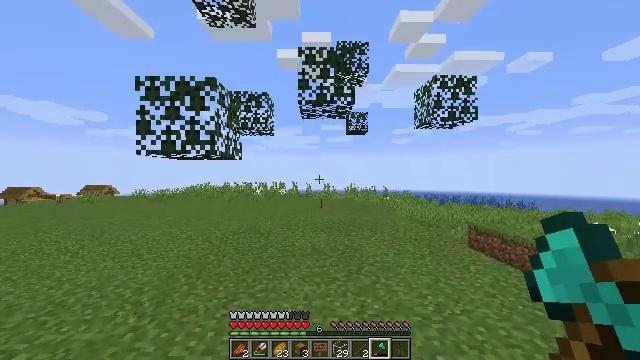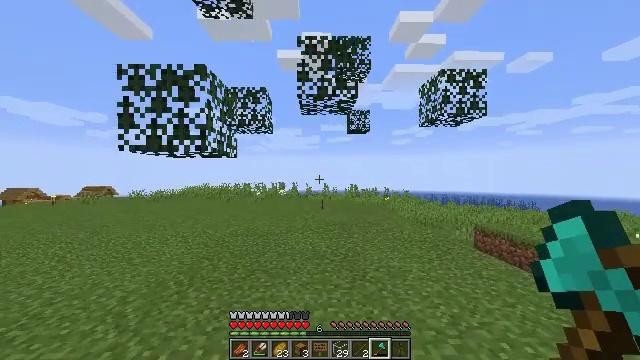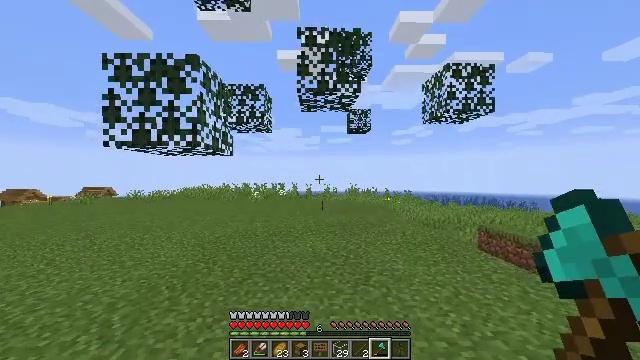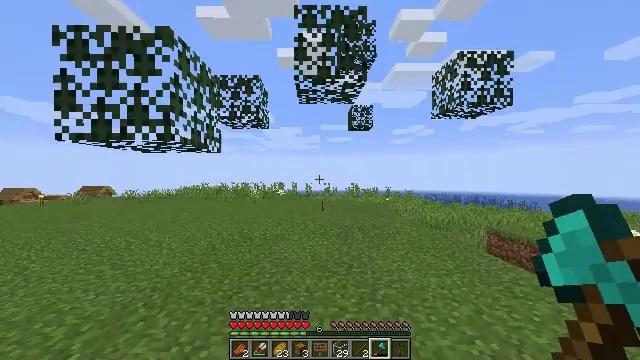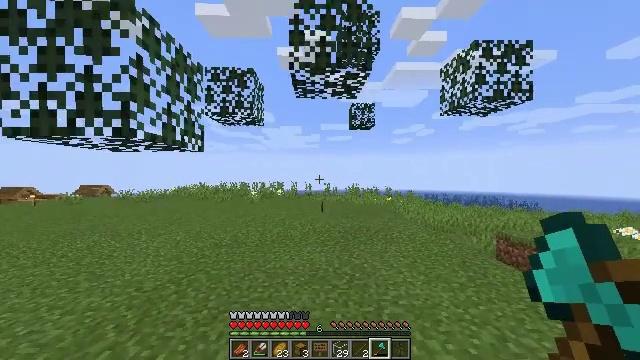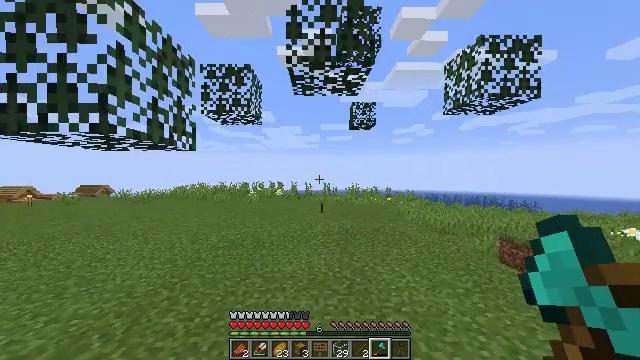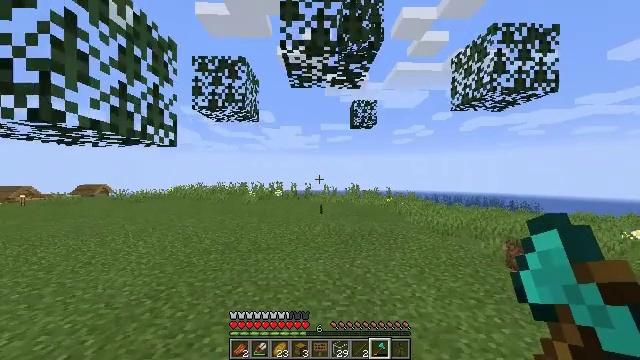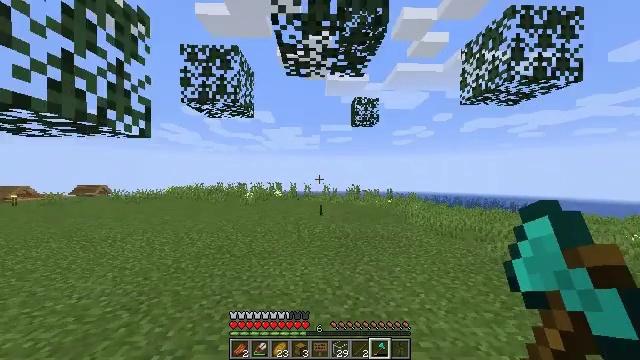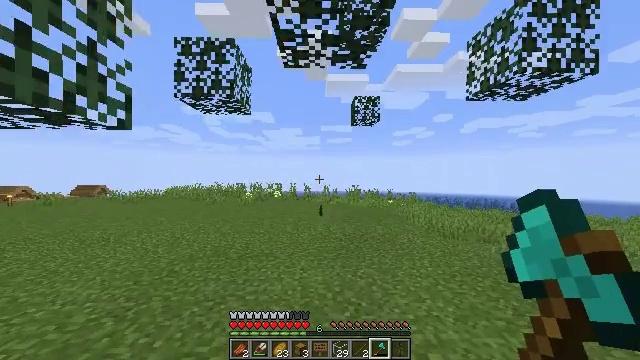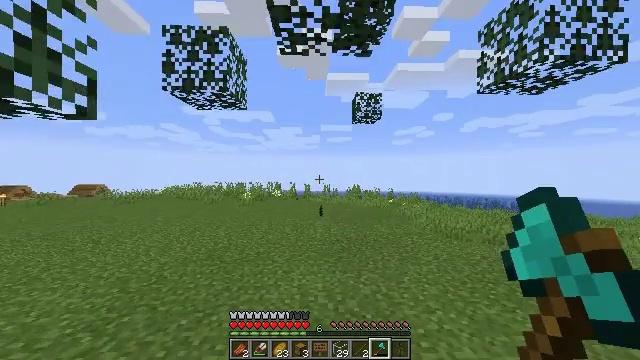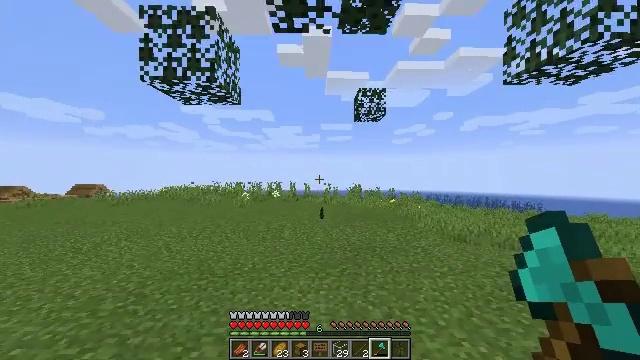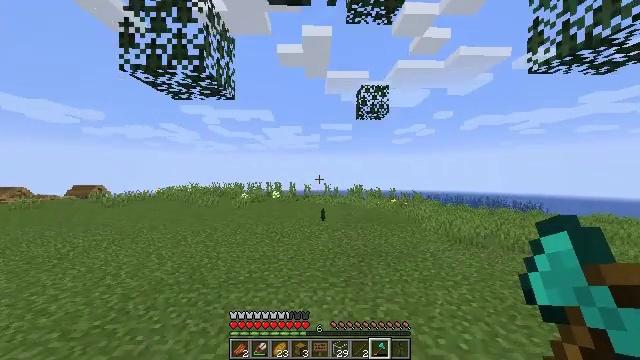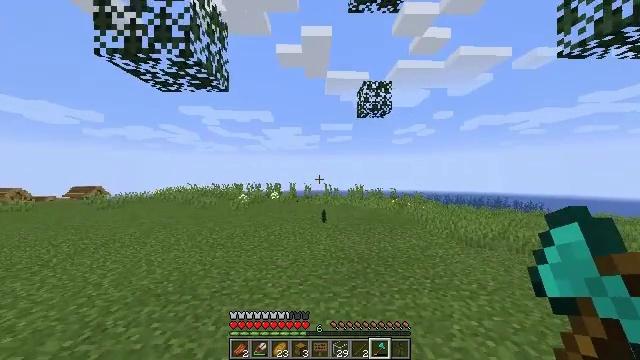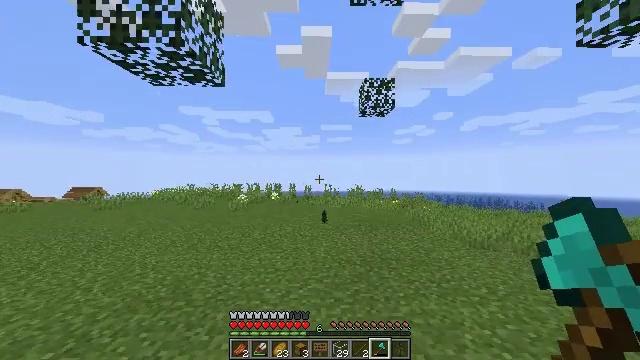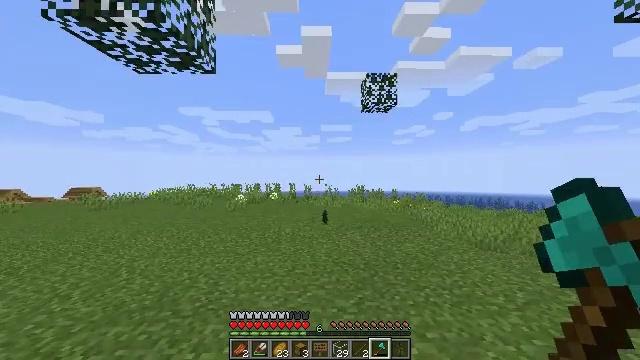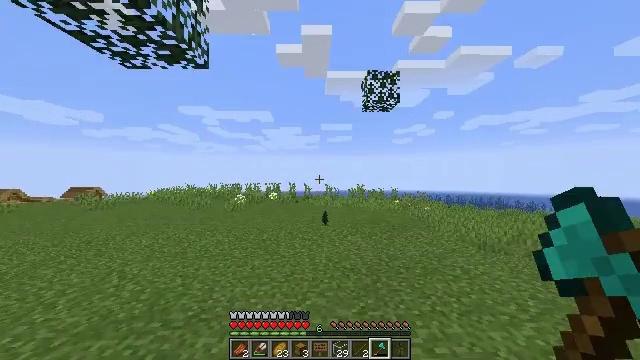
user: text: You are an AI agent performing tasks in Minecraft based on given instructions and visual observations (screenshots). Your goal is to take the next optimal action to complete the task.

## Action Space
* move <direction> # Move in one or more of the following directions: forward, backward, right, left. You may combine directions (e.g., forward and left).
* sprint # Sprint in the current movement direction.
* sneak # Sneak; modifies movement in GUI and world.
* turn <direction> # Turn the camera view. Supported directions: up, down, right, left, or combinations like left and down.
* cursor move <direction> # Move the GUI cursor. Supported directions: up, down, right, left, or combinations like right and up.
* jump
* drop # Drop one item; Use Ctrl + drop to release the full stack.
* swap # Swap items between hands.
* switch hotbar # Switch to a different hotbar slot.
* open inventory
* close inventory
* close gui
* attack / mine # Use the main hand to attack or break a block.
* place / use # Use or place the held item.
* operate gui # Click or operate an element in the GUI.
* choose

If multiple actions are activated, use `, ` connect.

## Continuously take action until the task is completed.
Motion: motion action
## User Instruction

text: Retrieve the torch.
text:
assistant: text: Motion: move forward
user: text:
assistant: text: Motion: move forward, sprint
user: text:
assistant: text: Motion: move forward, sprint
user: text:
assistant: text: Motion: move forward, sprint
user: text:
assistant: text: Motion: move forward
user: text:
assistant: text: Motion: move forward
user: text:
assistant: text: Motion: move forward
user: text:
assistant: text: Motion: move forward
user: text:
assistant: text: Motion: move forward, sprint
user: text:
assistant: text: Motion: move forward, sprint
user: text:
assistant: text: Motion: move forward, sprint
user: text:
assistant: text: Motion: move forward
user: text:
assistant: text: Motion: move forward
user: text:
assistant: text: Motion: move forward
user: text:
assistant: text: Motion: move forward, sprint
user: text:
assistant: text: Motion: move forward, sprint
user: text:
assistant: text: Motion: move forward, sprint
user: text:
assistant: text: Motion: move forward
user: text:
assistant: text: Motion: move forward
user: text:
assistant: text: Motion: move forward
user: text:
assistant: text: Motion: move forward
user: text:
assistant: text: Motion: move forward
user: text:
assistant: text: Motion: move forward, sprint
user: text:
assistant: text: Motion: move forward, sprint
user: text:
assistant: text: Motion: move forward, sprint
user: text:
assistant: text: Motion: move forward, sprint
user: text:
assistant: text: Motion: move forward, sprint
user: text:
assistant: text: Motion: move forward, sprint
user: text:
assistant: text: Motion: move forward
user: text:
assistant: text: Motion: move forward